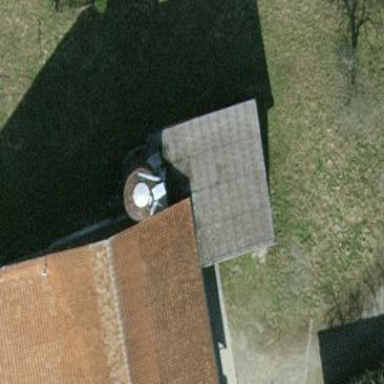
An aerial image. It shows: View of roof of building.